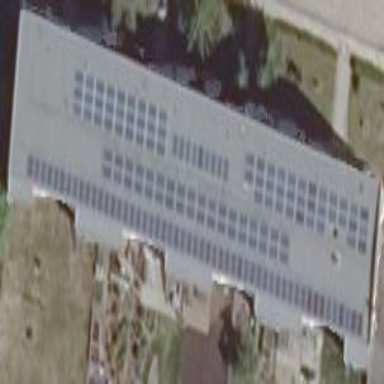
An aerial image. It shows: Residential building with small solar photovoltaic panel generator providing electricity.